Question:
I am trying to resize my drawing area to a smaller size but whenever i do that i'm having this kind of output (see the photo).
When i start to write it doesn't draw a line and just stretches everything.
i trying to figure out what's the problem but what i know is not enough.
Here's my code:
viewDidLoad:
'''
touchDraw = [[UIImageView alloc] initWithImage:[UIImage imageNamed:@"opaque.png"]];
touchDraw.frame = CGRectMake(0, 0, 768, 1024);
[self.view addSubview:touchDraw];
[self.view sendSubviewToBack:touchDraw];
touchMoved = 0;
- (void)touchesBegan:(NSSet *)touches withEvent:(UIEvent *)event
{
touchSwiped = NO;
UITouch *touch = [touches anyObject];
endingPoint = [touch locationInView:self.view];
endingPoint.y -= 35;
}
'''
Touches:
'''
- (void)touchesMoved:(NSSet *)touches withEvent:(UIEvent *)event
{
touchSwiped = YES;
UITouch *touch = [touches anyObject];
currentTouch = [touch locationInView:self.view];
currentTouch.y -= 35;
UIGraphicsBeginImageContext(self.view.frame.size);
[touchDraw.image drawInRect:CGRectMake(0, 0, 768, 1024)];
CGContextSetLineCap(UIGraphicsGetCurrentContext(), kCGLineCapRound);
UIImage * textureColor = [UIImage imageNamed:@"Brush_Black.png"];
CGPoint vector = CGPointMake(currentTouch.x - endingPoint.x, currentTouch.y - endingPoint.y);
CGFloat distance = hypotf(vector.x, vector.y);
vector.x /= distance;
vector.y /= distance;
for (CGFloat i = 0; i < distance; i += 1.0f) {
CGPoint p = CGPointMake(endingPoint.x + i * vector.x, endingPoint.y + i * vector.y);
[textureColor drawAtPoint:p blendMode:blendMode alpha:0.5f];
}
CGContextBeginPath(UIGraphicsGetCurrentContext());
CGContextStrokePath(UIGraphicsGetCurrentContext());
touchDraw.image = UIGraphicsGetImageFromCurrentImageContext();
UIGraphicsEndImageContext();
endingPoint = currentTouch;
touchMoved++;
if (touchMoved == 1) {
touchMoved = 0;
}
}
- (void)touchesEnded:(NSSet *)touches withEvent:(UIEvent *)event
{
if(!touchSwiped) {
UIGraphicsBeginImageContext(self.view.frame.size);
[touchDraw.image drawInRect:CGRectMake(0, 0, touchDraw.frame.size.width, touchDraw.frame.size.height)];
CGContextSetLineCap(UIGraphicsGetCurrentContext(), kCGLineCapRound);
CGContextSetLineWidth(UIGraphicsGetCurrentContext(), 25.0);
UIImage * textureColor = [UIImage imageNamed:@"Brush_Black.png"];
[textureColor drawAtPoint:CGPointMake(endingPoint.x, endingPoint.y) blendMode:blendMode alpha:1.0f];
CGContextStrokePath(UIGraphicsGetCurrentContext());
CGContextFlush(UIGraphicsGetCurrentContext());
touchDraw.image = UIGraphicsGetImageFromCurrentImageContext();
UIGraphicsEndImageContext();
}
}
'''
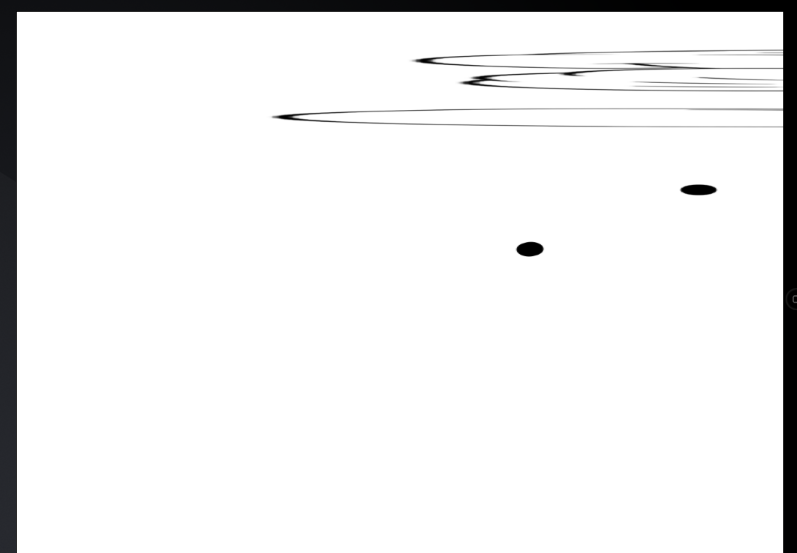
Answer: Change this line
'''
UIGraphicsBeginImageContext(self.view.frame.size);
'''
as this
'''
UIGraphicsBeginImageContext(touchDraw.frame.size);
'''
This may help.